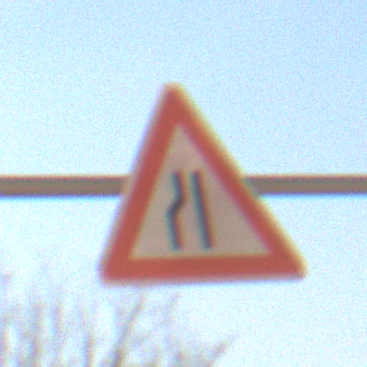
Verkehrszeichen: EinseitigVerengteFahrbahnLinks
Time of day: MorningAfternoon
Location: Outdoor (Urban)
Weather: Clear
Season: NotSpecified
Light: Natural